Question: I have a file which doesn't require UAC Warning. I copied the file to another location using C#.NET
'''
File.Copy("Original.exe", "Copy.exe");
'''
Now i see that Copy.exe require UAC warning to run under windows 7/Vista.
How can i compare between Original.exe and Copy.exe to see exactly what happened to the file and change it manually so that it doesn't require UAC anymore. Which tool can i use to achieve that ?

: How to know the difference between these two files ?
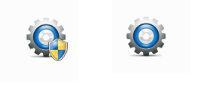
Answer: Windows 'Installer Detection Technology' is the reason of such behavior. There is a set of conditions which force executable file to be considered as requiring administrator privileges:
>
1. 32 bit executables
2. Applications without a requestedExecutionLevel
3. Interactive processes running as a Standard User with LUA enabled
Before a 32 bit process is created, the following attributes are
checked to determine whether it is an installer:- - - - - -
Related MSDN article: <URL>
Possible solutions:
- 'requestedExecutionLevel'- 'mt'- 'update''install''setup'